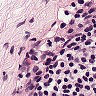
Metastatic tissue present: no